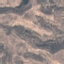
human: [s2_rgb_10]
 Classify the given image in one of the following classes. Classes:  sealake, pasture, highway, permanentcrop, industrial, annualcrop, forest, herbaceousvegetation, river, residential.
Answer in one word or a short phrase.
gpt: HerbaceousVegetation